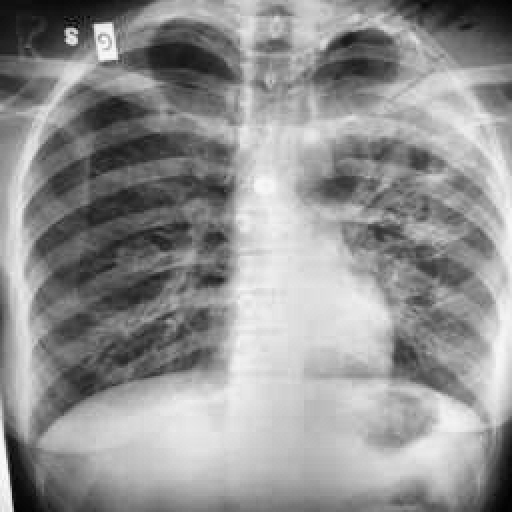
Finding: TUBERCULOSIS